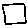
Label: square